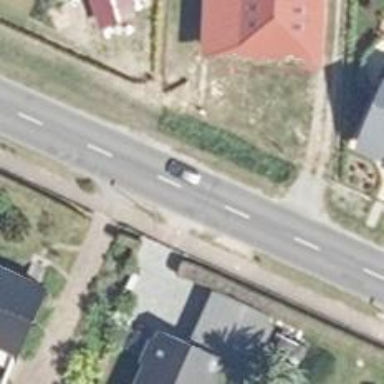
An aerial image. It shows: Tertiary road with asphalt surface.